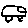
Label: car